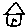
Label: house